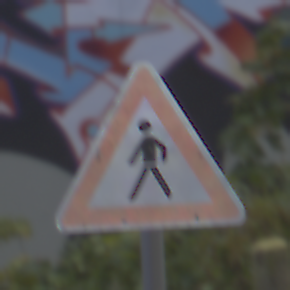
Verkehrszeichen: FussgaengerRechts
Umgebung: Outdoor, Urban
Tageszeit: MorningAfternoon
Wetter: PartlyCloudy
Licht: Natural
Jahreszeit: NotSpecified
Kontrast: LowContrast